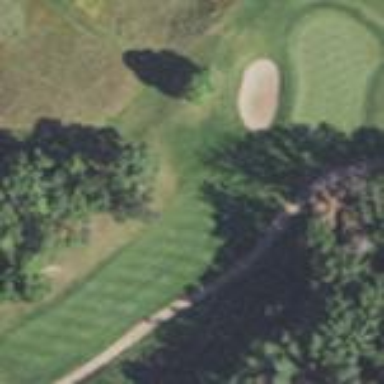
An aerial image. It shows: Grassy area designated as golf fairway.